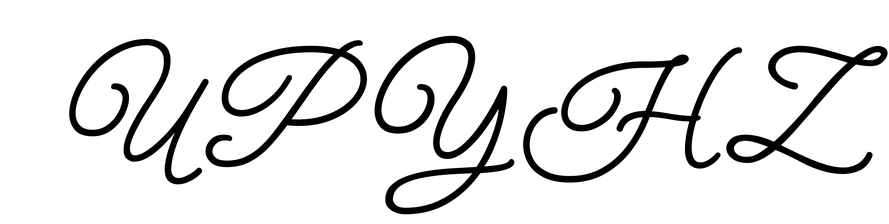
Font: MeowScript-Regular